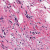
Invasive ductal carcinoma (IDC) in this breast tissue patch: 1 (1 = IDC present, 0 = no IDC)